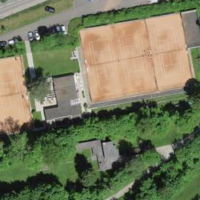
EUNIS habitat code: 53
Species observed at this site:
Prunus spinosa